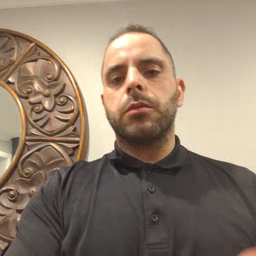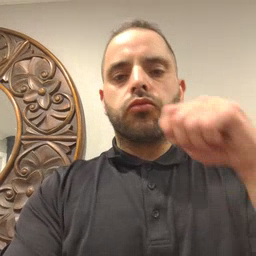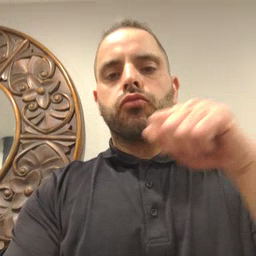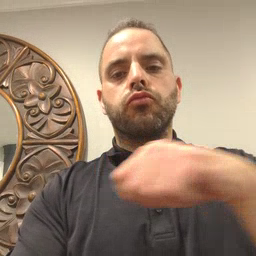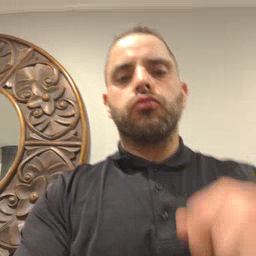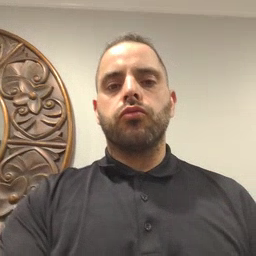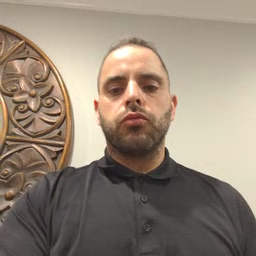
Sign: toothbrush